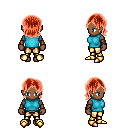
a pixel art fantasy rpg character, female body template, human, dark skin, teal sleeveless shirt, gold greaves, red long bangs hairstyle, cloth bracers, gold boots, four views (front, back, left, right), 2x2 character sprite sheet, small pixel art, hard edges, no anti-aliasing